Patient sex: M
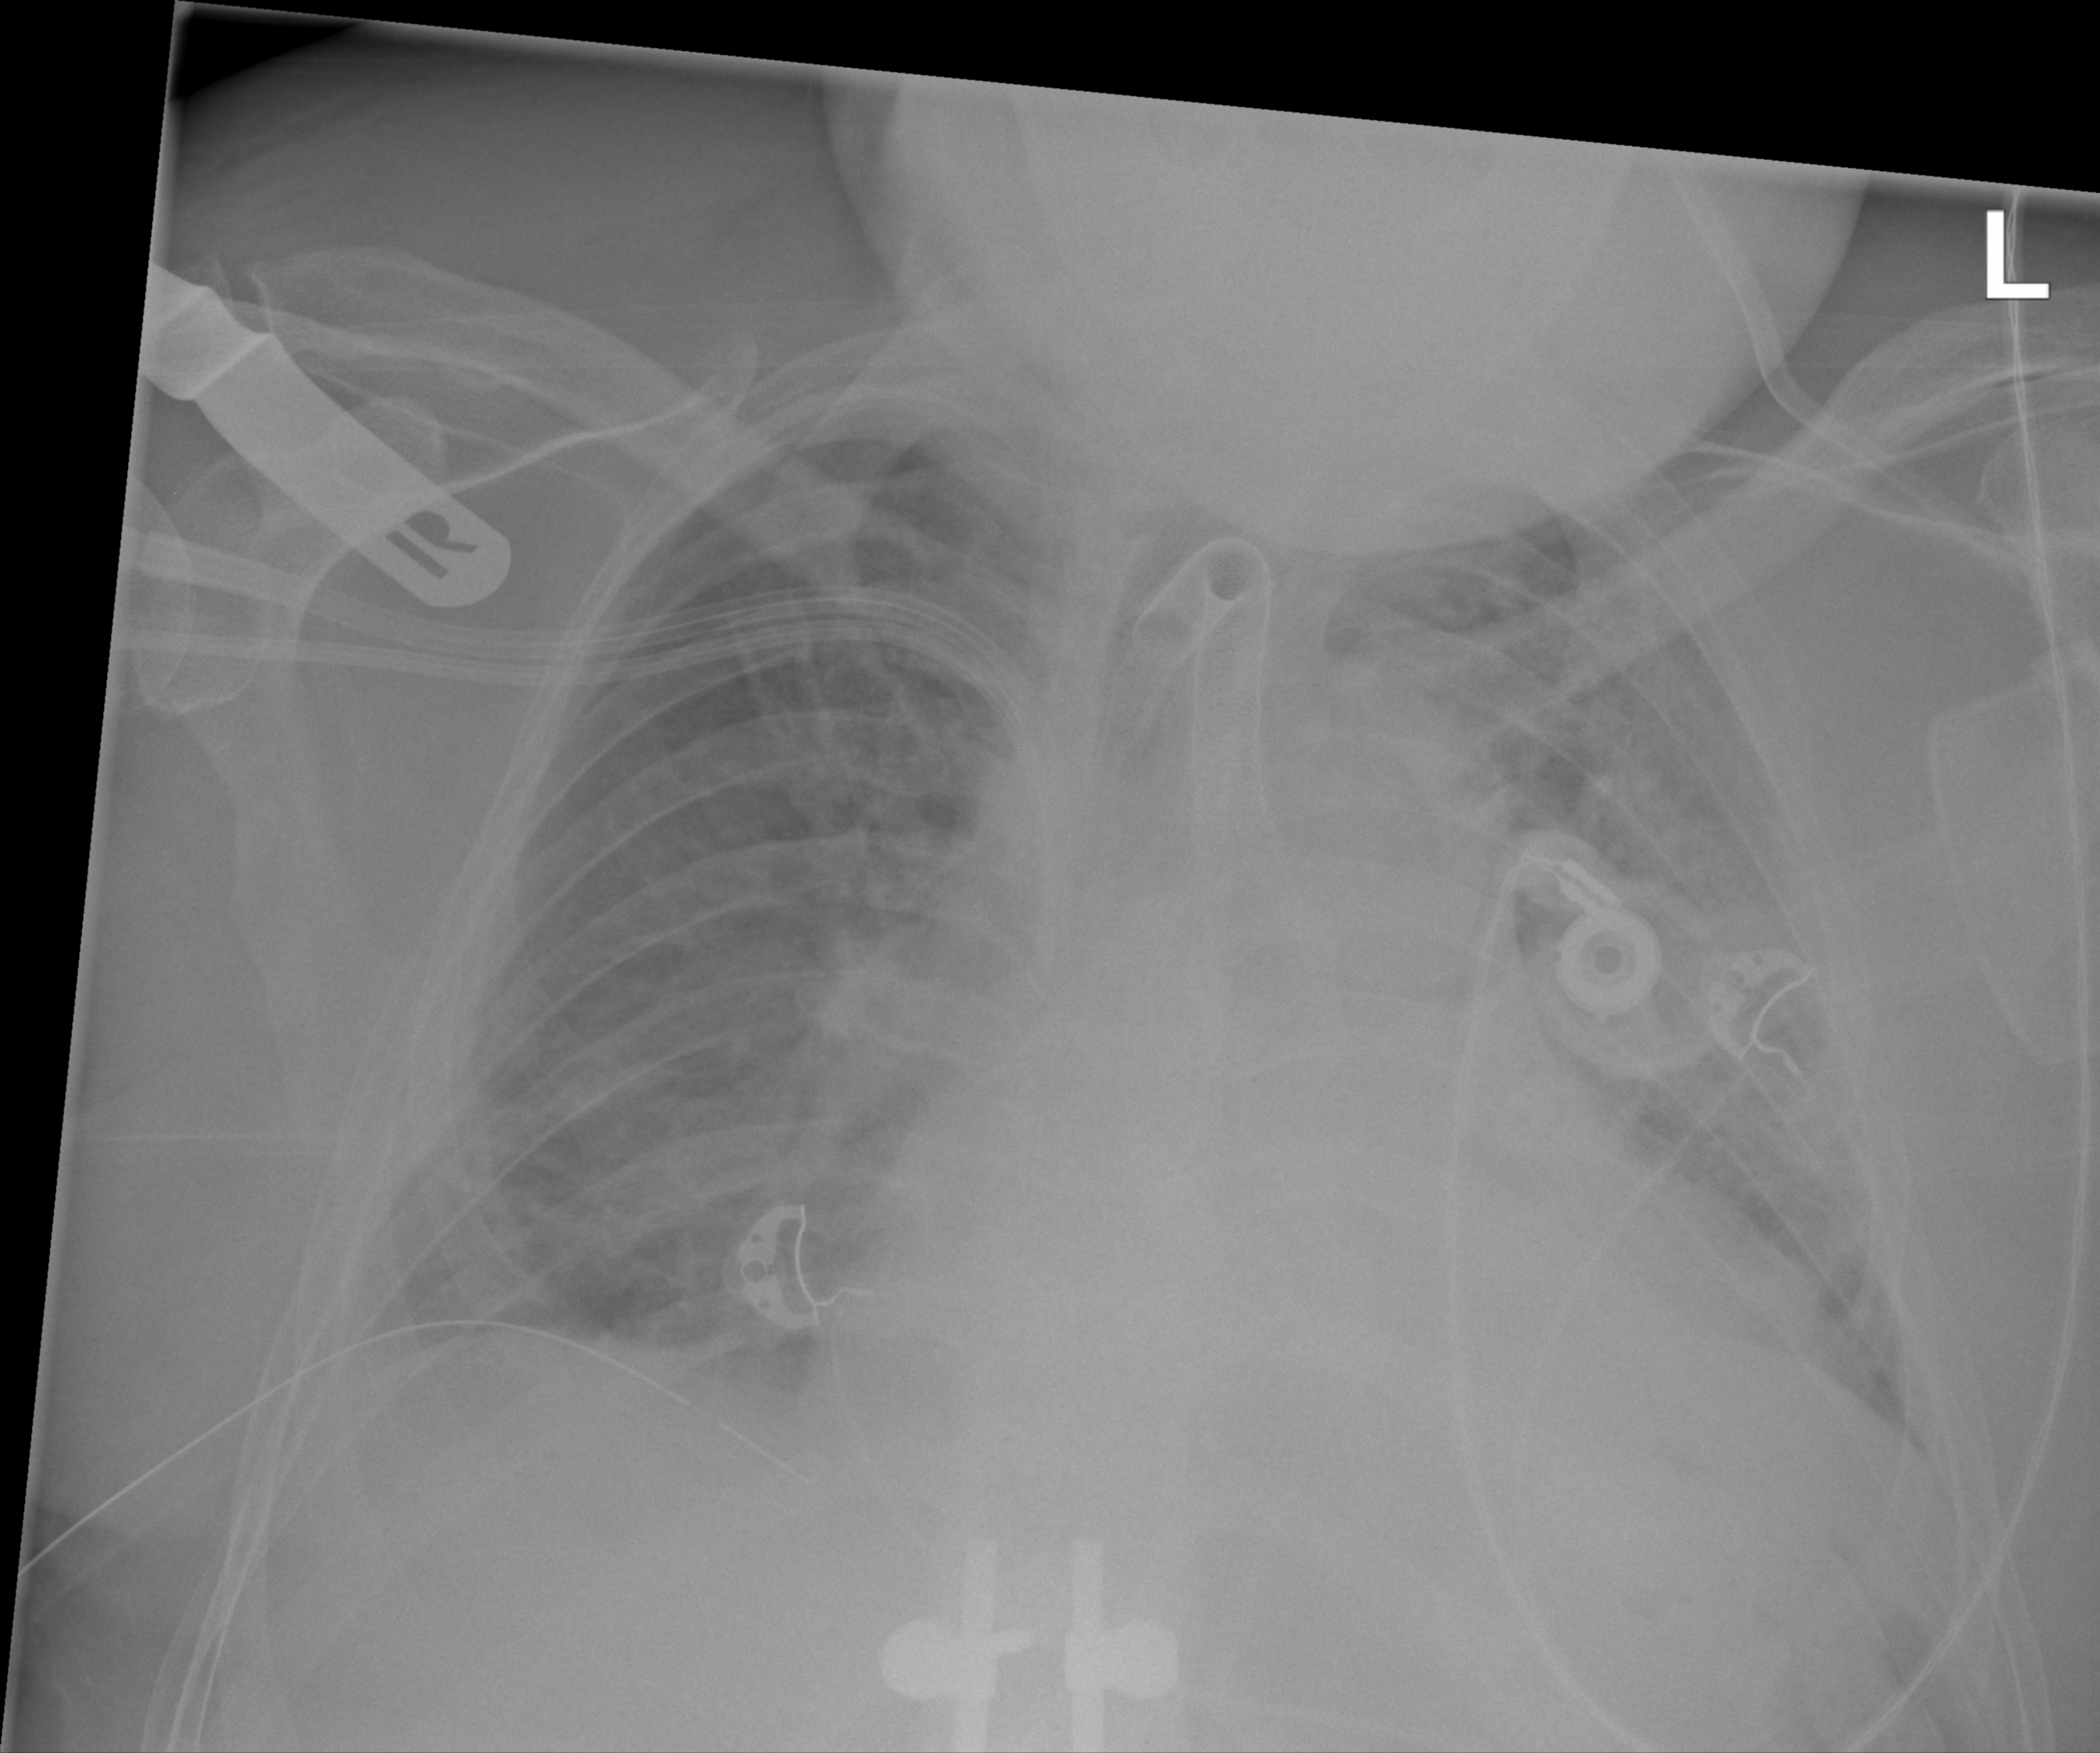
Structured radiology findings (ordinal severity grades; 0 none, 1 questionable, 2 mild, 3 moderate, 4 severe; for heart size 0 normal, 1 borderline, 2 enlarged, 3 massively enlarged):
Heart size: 2
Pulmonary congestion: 2
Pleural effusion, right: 1
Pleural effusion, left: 0
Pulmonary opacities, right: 2
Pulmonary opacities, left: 3
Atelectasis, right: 2
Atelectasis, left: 2